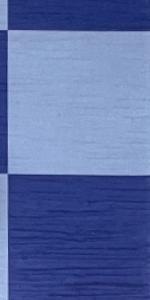
Label: Empty